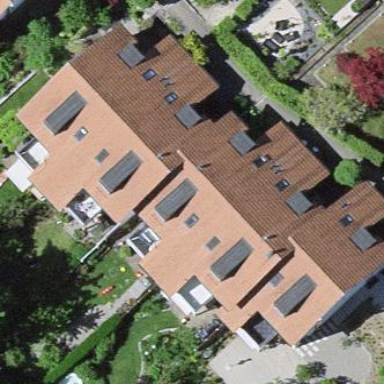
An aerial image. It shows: Terrace building.